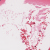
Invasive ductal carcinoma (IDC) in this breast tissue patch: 0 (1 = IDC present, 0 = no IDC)